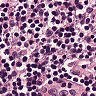
Metastatic tissue present: no